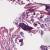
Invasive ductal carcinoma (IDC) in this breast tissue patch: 1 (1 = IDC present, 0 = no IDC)